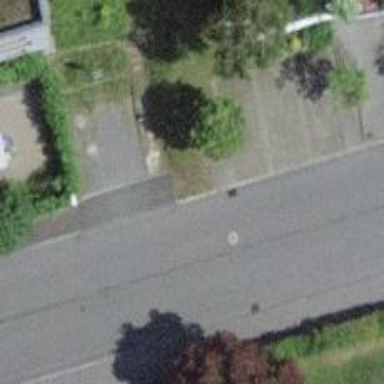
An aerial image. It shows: Kerb barrier.